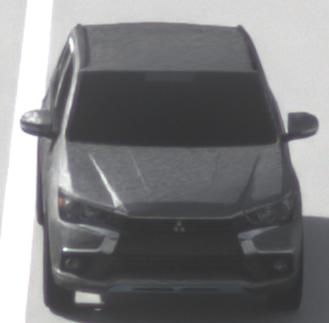
Make: Mitsubishi
Model: Outlander 2.0 Plug-In Hybrid
Detailed model: Outlander (III) Plug-In Hybrid
Model produced from: 2015/10
Model produced until: 2018/08
Doors: 5
Color: gray
Road condition: dry road
Daytime: morning or afternoon
Contrast: low contrast